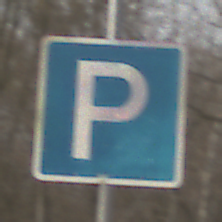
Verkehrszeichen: Parken
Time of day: MorningAfternoon
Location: Outdoor (Nature)
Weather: PartlyCloudy
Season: Winter
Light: Natural